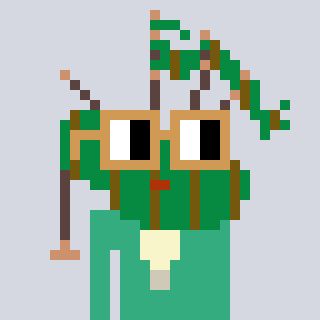
a pixel art character with square brown glasses, a bagpipe-shaped head and a teal-colored body on a cool background